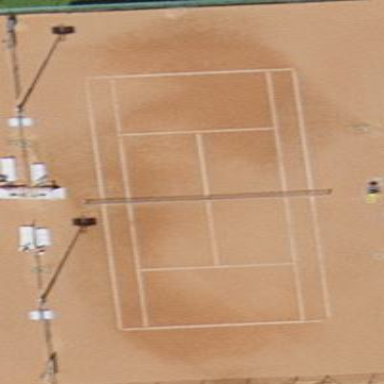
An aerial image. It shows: Clay tennis court on pitch.